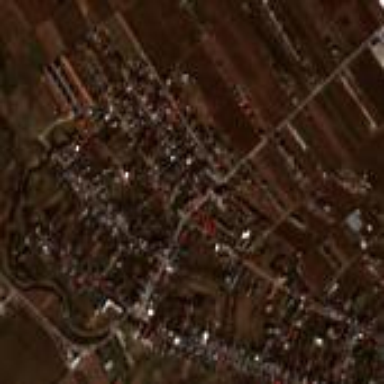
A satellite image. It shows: Residential area in village.